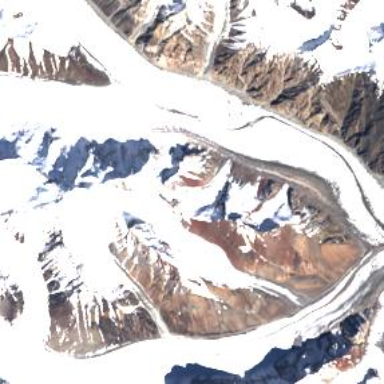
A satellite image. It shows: Stunning view of glacier.